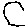
Label: hexagon